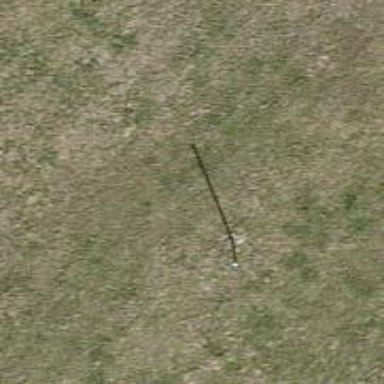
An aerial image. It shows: Power pole.